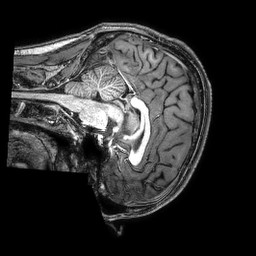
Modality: T1w
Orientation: sagittal
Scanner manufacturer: philips
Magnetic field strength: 3 T
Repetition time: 0.008 s
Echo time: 0.003565 s